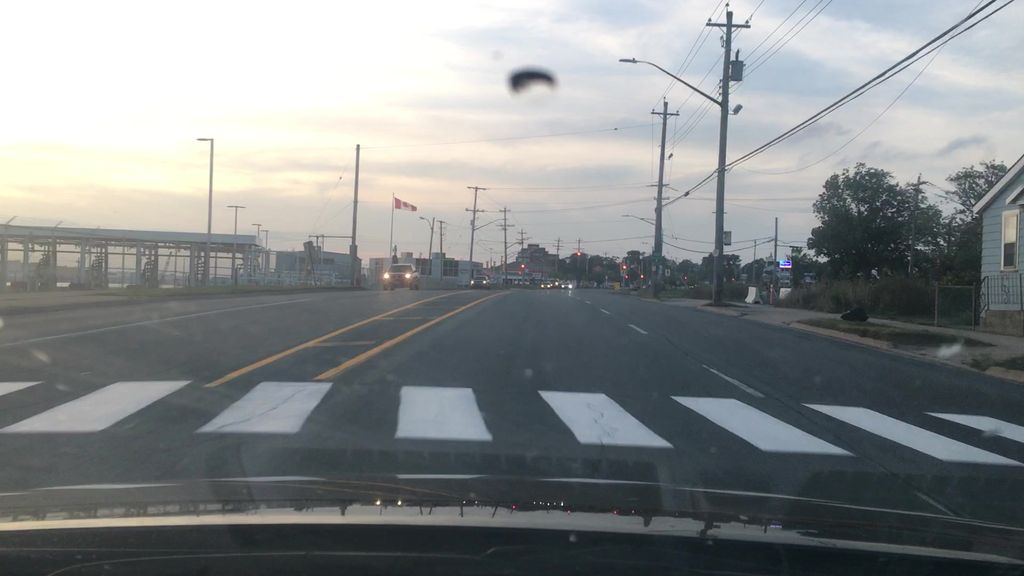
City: halifax